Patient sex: M
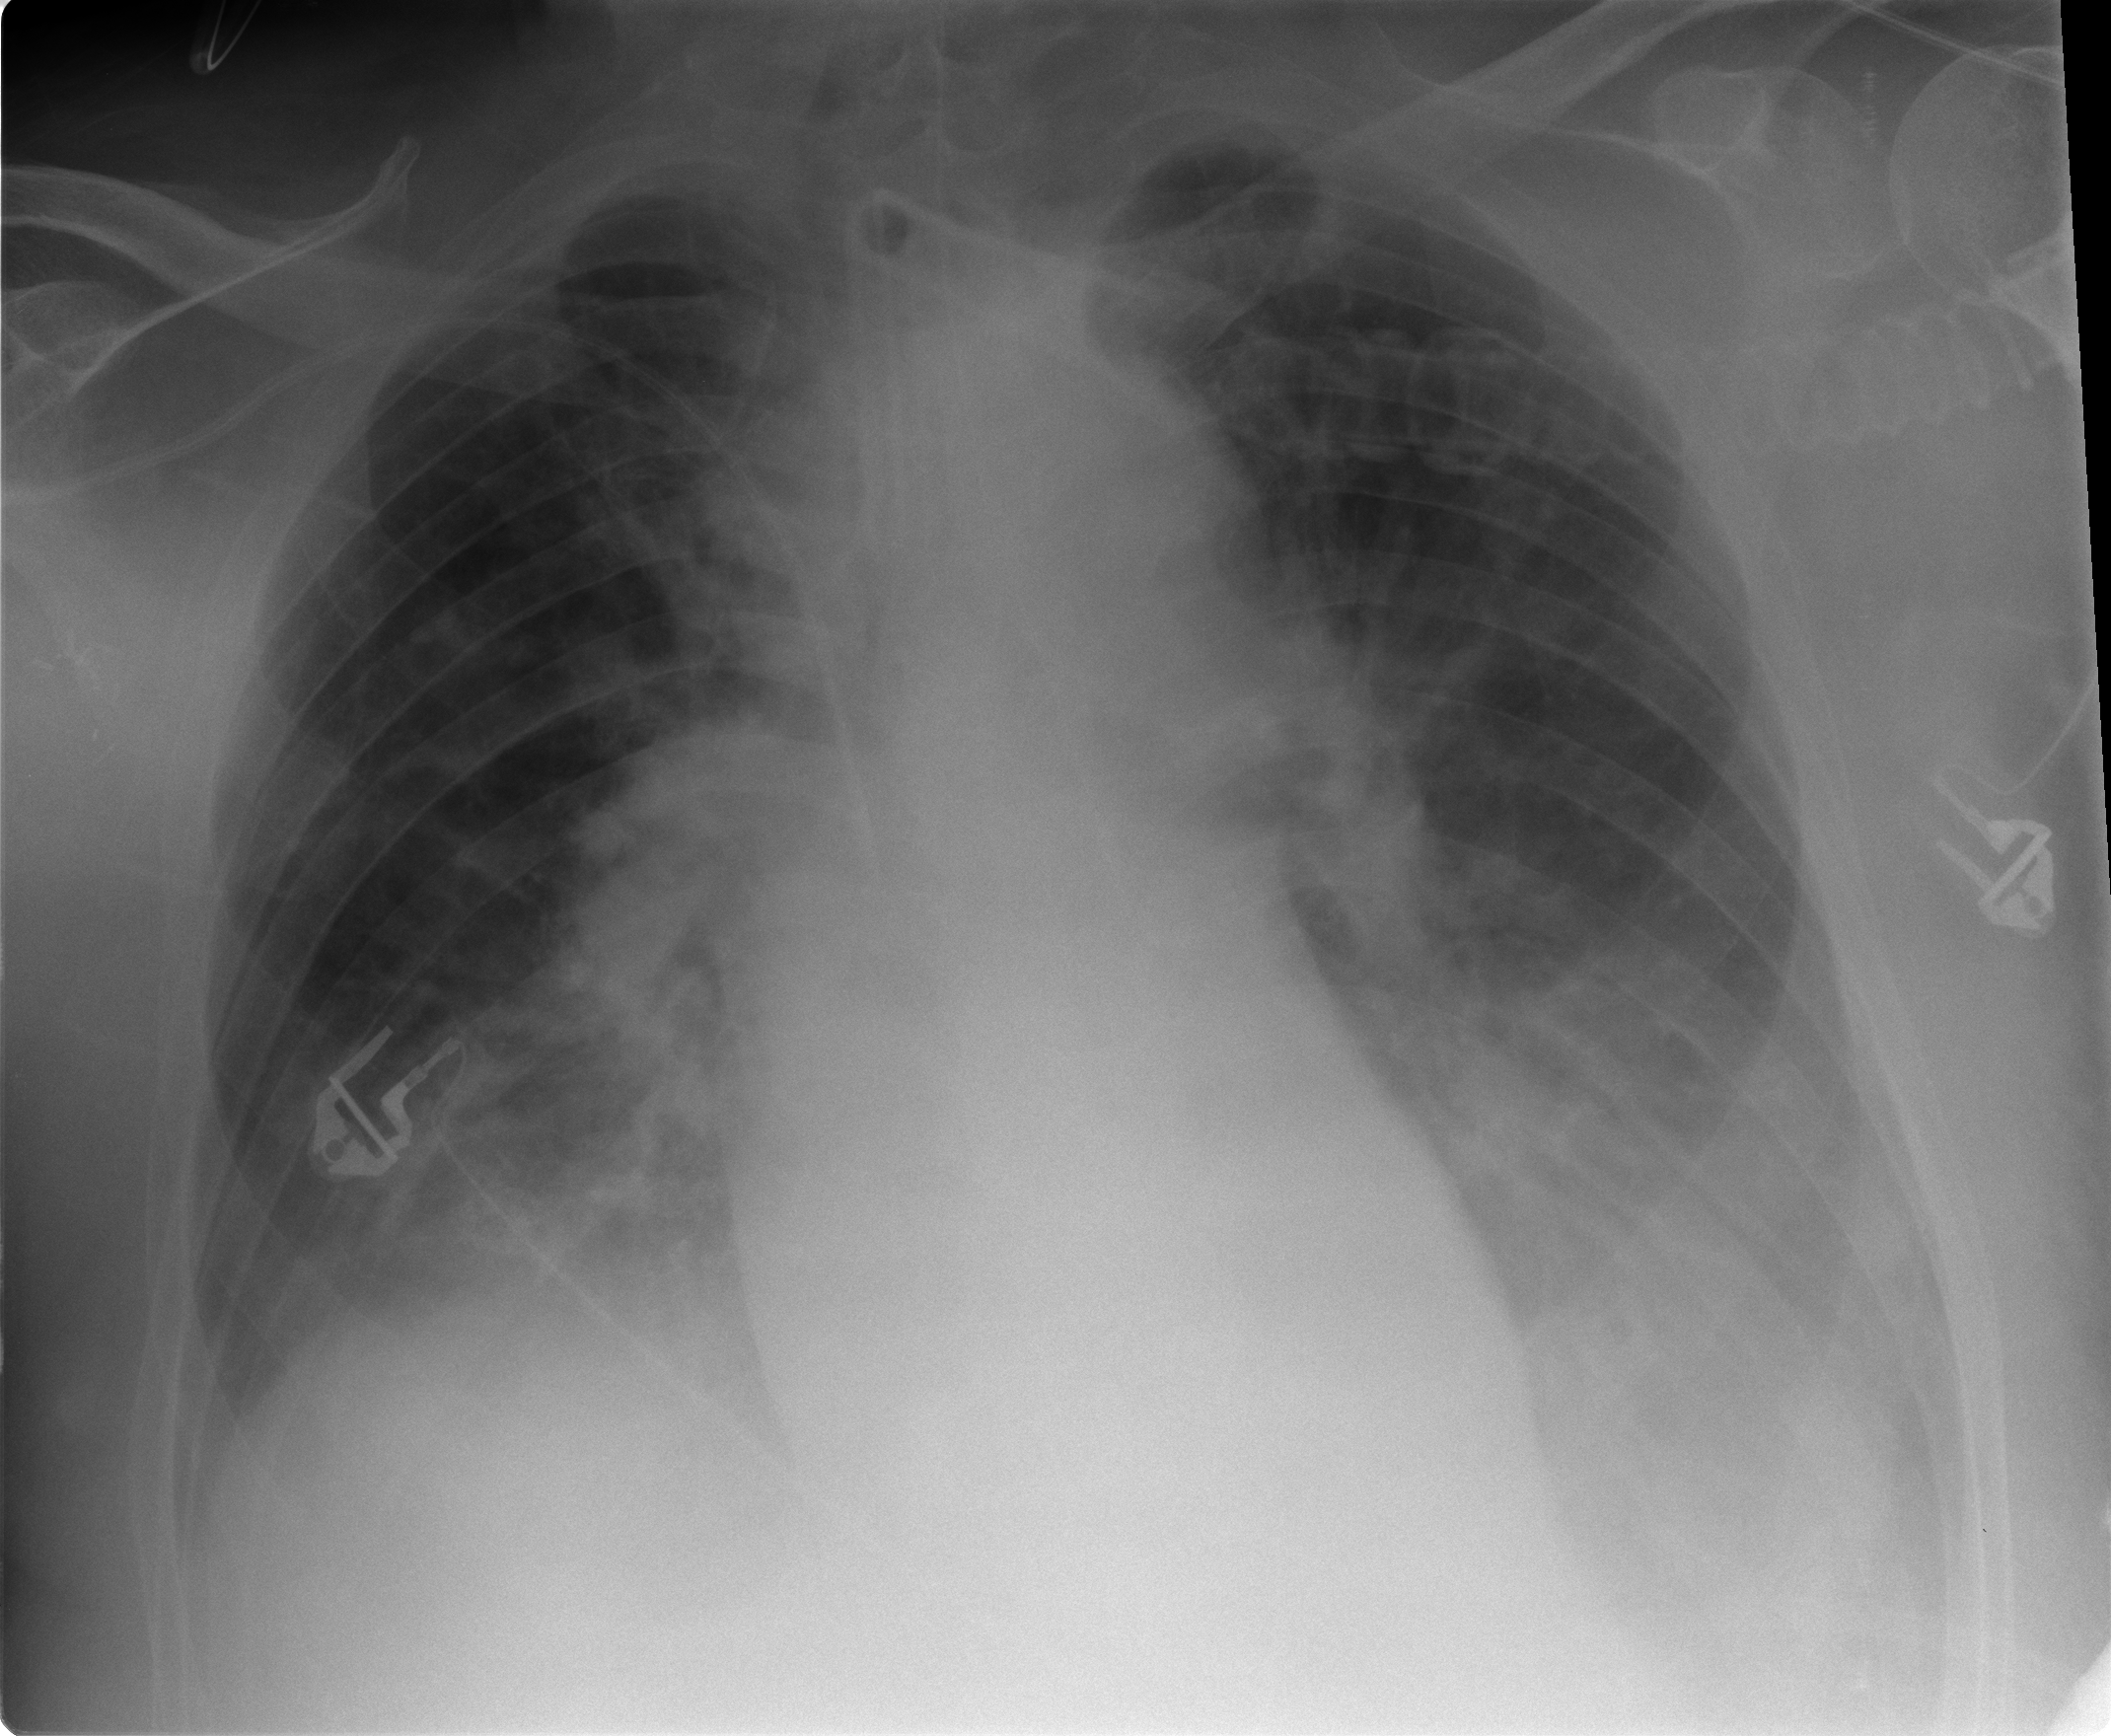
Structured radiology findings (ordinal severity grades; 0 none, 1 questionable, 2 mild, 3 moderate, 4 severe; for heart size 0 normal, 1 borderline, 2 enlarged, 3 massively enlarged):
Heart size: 1
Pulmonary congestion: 2
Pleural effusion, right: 2
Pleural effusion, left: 2
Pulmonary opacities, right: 2
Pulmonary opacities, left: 2
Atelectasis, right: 2
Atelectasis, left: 2